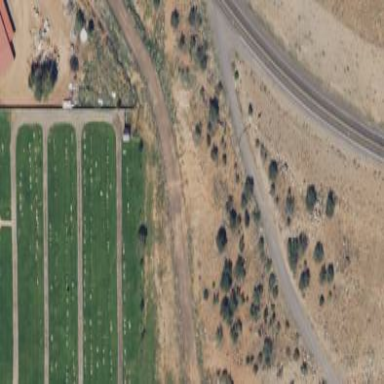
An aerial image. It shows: Cemetery.